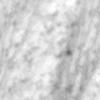
Label: no_change